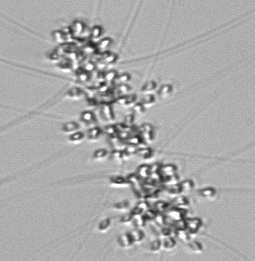
Label: Chaetoceros_didymus_TAG_external_flagellate